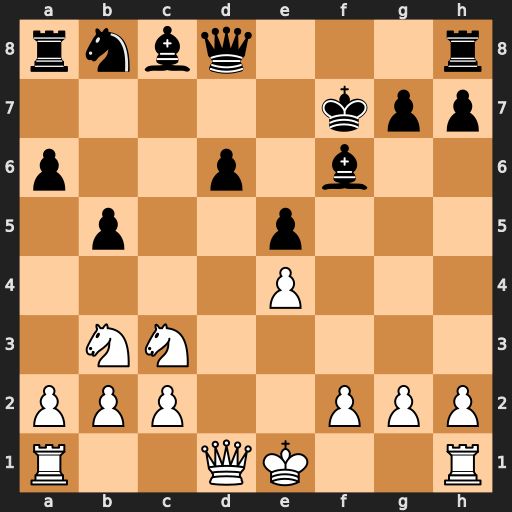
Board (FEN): rnbq3r/5kpp/p2p1b2/1p2p3/4P3/1NN5/PPP2PPP/R2QK2R
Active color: w
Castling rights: KQ
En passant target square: -
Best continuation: Qd5+ Be6 Qxa8